【题型】填空题　【知识点】平面几何　【难度】easy
在 $\triangle ABC$ 中，$AD$ 平分 $\angle BAC$，$DE \parallel AC$，且 $\angle B = 55^\circ$，$\angle C = 75^\circ$，则 $\angle ADE =$ \_\_\_\_\_\_。
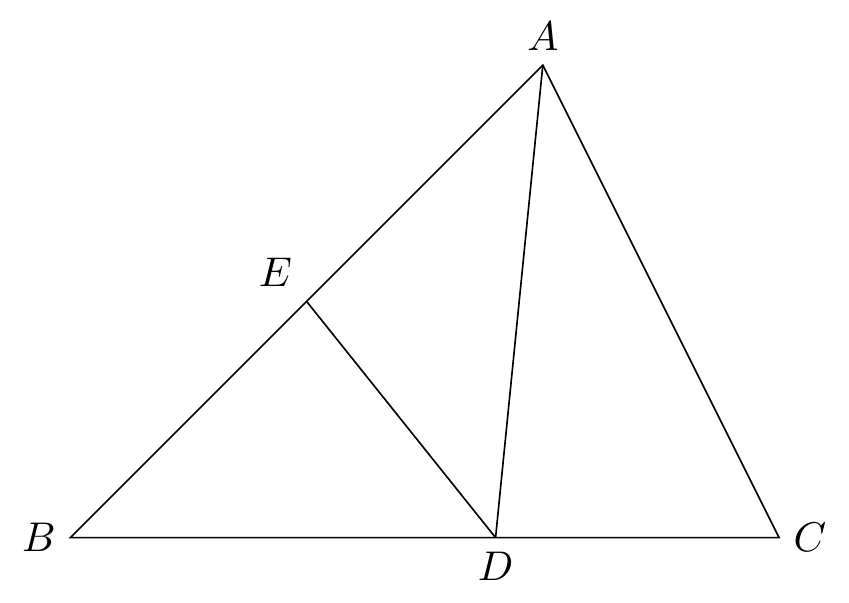
【解答】
解：由三角形内角和的性质可得，$\angle BAC = 180^\circ - \angle B - \angle C = 50^\circ$

又：$AD$ 平分 $\angle BAC$

$\therefore \angle BAD = \angle CAD = \frac{1}{2} \angle BAC = 25^\circ$

又：$DE \parallel AC$

$\therefore \angle ADE = \angle CAD = 25^\circ$

故答案为：$25$。